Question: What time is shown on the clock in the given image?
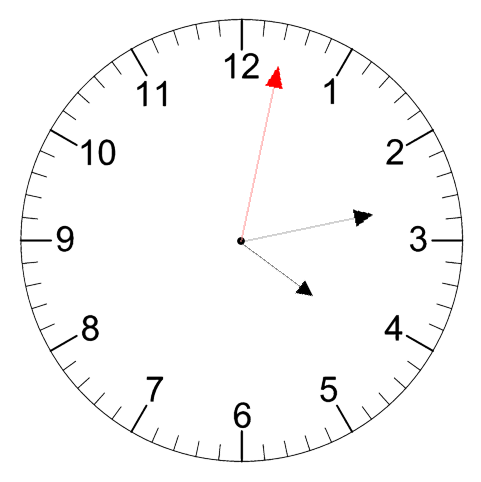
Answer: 04:13:02